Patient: sex M, age 63
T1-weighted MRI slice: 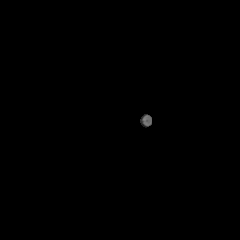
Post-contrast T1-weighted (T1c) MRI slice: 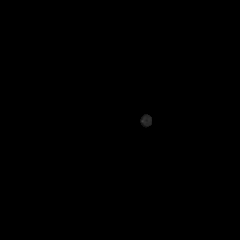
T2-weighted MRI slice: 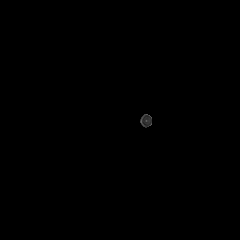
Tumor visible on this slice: no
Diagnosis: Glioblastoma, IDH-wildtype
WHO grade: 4